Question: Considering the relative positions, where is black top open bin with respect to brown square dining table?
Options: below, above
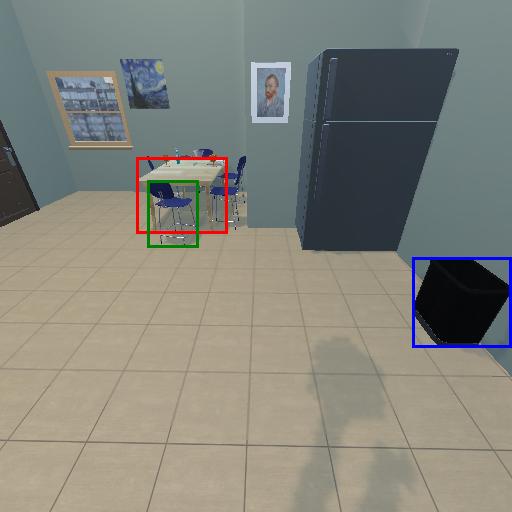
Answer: below